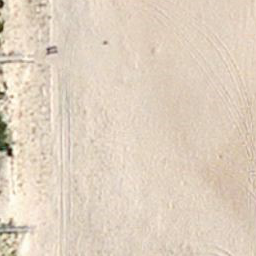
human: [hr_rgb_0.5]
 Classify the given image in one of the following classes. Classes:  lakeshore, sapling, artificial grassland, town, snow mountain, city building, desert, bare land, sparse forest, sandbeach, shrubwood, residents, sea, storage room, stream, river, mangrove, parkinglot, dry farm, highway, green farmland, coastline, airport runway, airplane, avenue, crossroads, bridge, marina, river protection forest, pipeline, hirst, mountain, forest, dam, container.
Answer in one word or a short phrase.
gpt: sandbeach